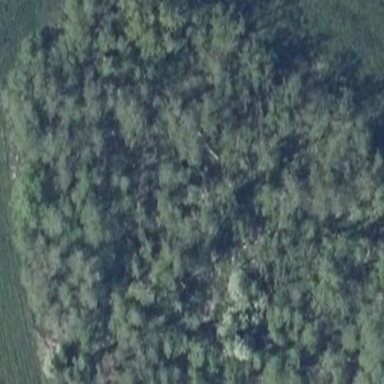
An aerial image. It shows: Deciduous broadleaved woodland.